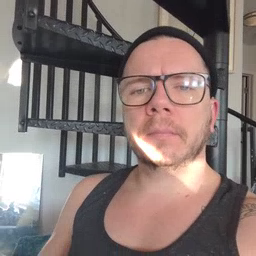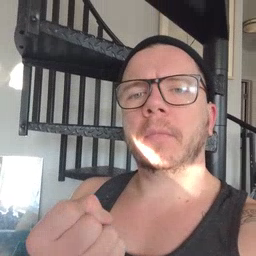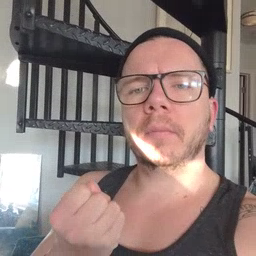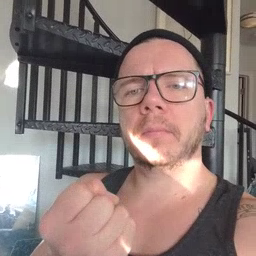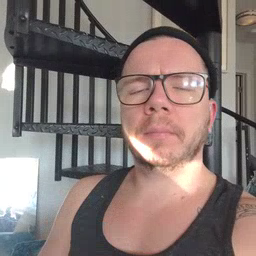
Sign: drawer